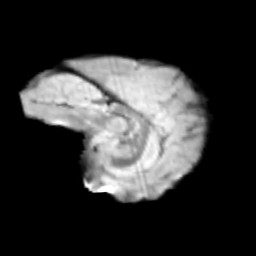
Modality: T2w
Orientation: sagittal
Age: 13
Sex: male
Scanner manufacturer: siemens
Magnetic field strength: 3 T
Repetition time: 3.8 s
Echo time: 0.07 s